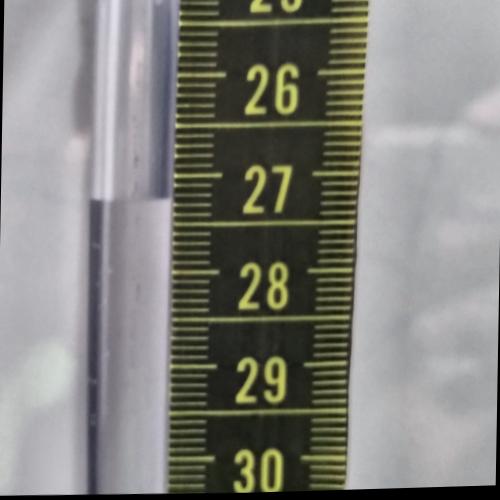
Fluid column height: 27.2 cm